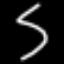
Label: squiggle